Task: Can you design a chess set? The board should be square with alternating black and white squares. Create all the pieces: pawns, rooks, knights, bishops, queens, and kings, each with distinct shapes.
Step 2086:
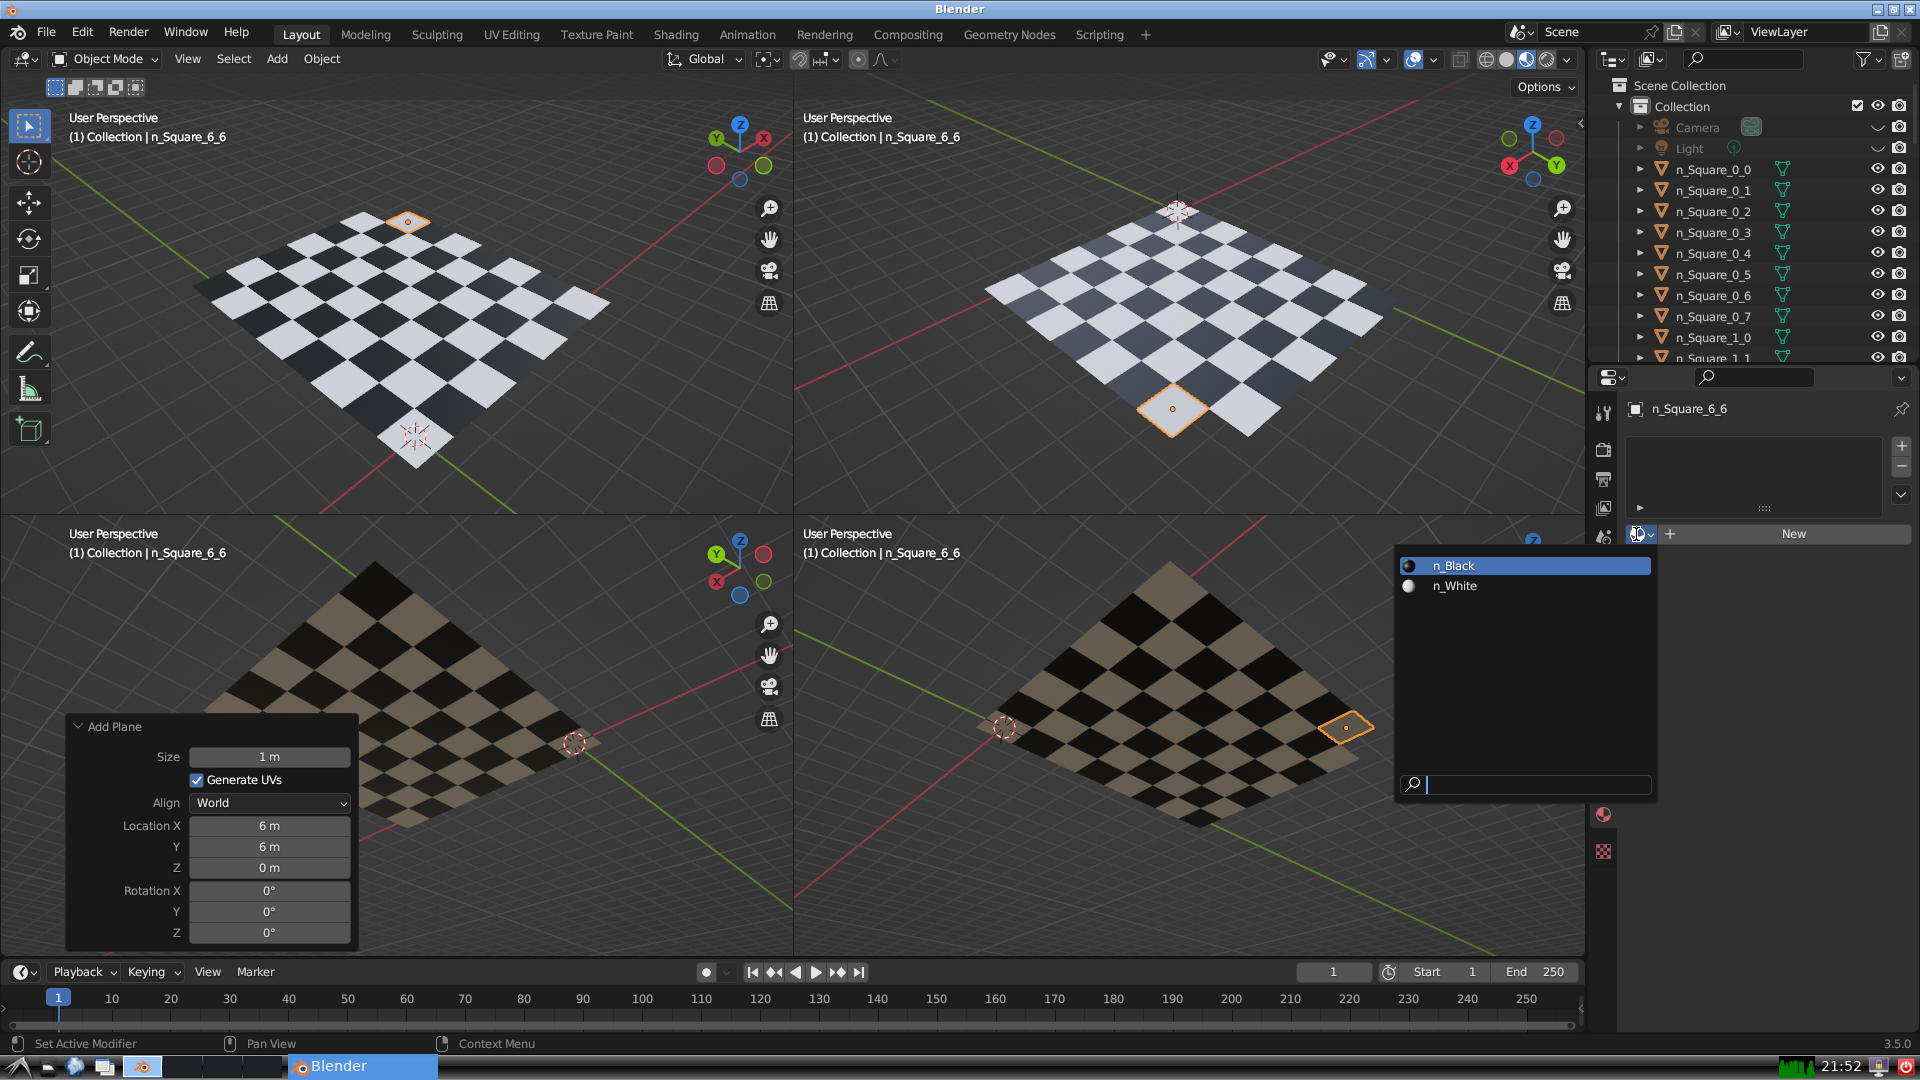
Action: input_text: n_White